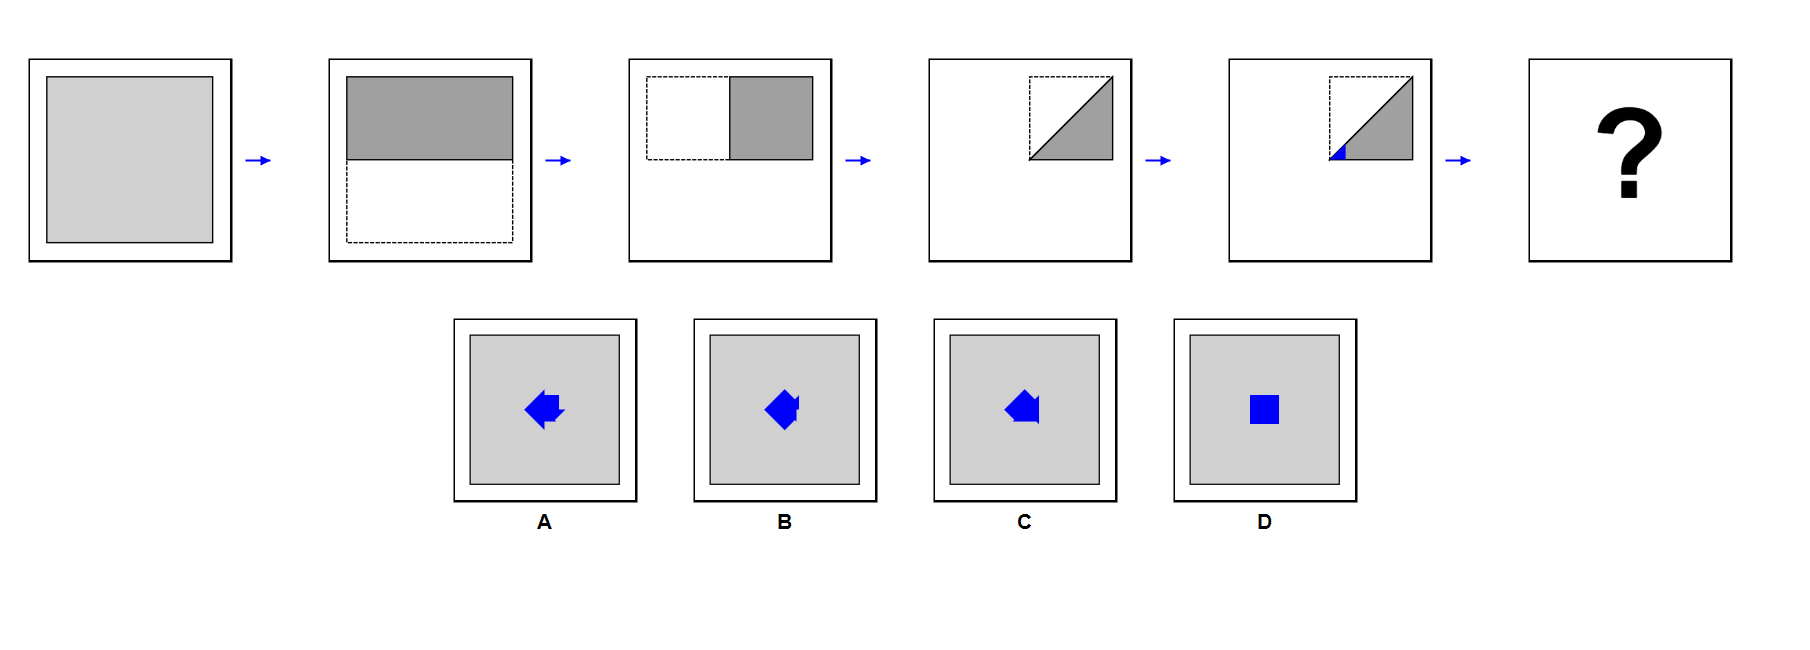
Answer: D